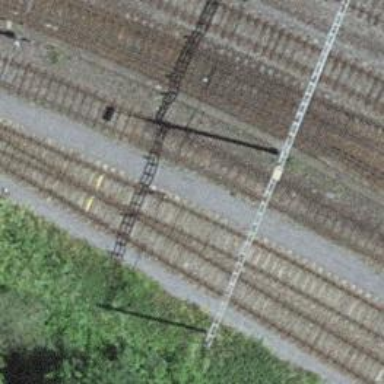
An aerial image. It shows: Single railway track with electrified contact line. It is spur track.